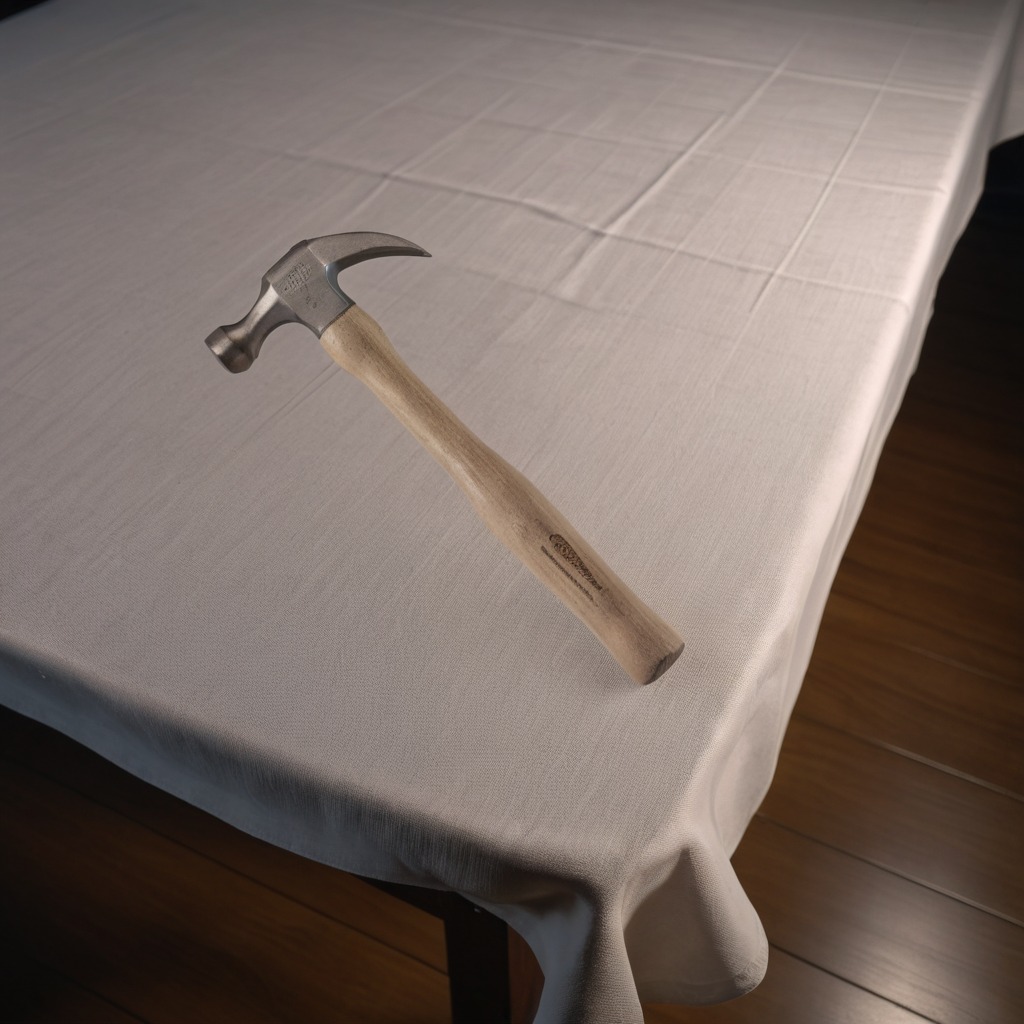
A hammer lies on a wooden table inside a workshop at night.